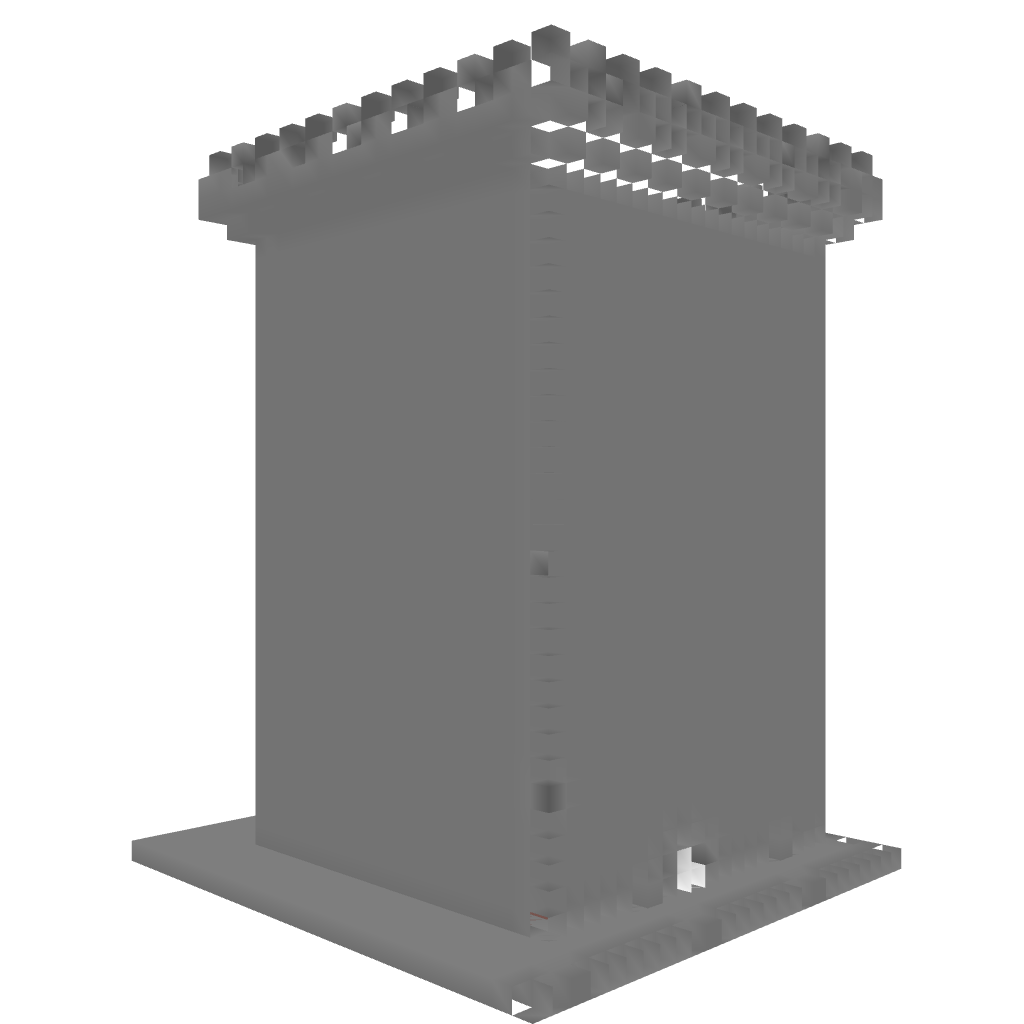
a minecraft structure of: Castle Tower high quality